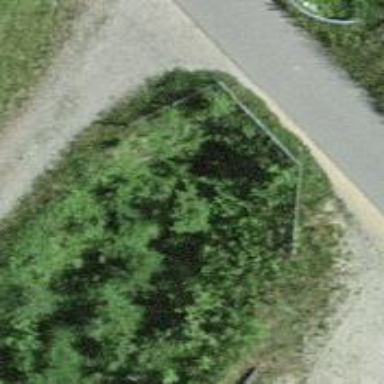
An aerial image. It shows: Culvert tunnel.